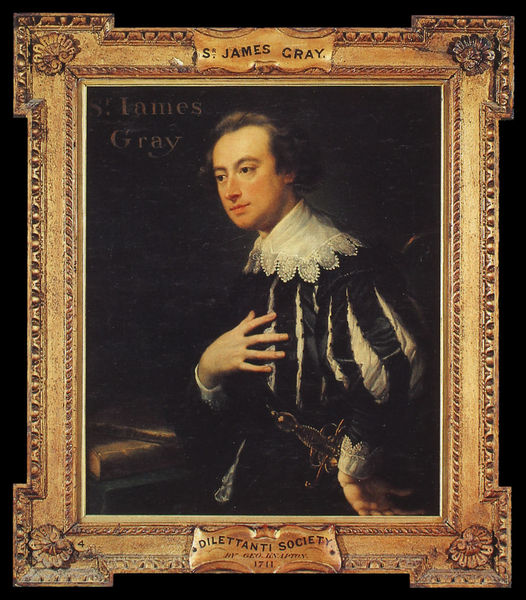
Titel: Sir James Gray, K. B., in Van Dyck Costume; Portraits of Members of the Dilettanti Society
Künstler: George Knapton
Institution: The Society of Dilettanti
Schlagwörter: gemälde, hand, mann, weiß, frisur, schwarz, gesicht, kragen, rahmen, spitze, porträt, gold, pose, locken, inschrift, foto, schild, buch, schwert, degen, james, halbprofil, wams, herz, schwaz, gray, wamms, st james, st. james gray